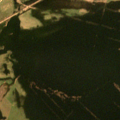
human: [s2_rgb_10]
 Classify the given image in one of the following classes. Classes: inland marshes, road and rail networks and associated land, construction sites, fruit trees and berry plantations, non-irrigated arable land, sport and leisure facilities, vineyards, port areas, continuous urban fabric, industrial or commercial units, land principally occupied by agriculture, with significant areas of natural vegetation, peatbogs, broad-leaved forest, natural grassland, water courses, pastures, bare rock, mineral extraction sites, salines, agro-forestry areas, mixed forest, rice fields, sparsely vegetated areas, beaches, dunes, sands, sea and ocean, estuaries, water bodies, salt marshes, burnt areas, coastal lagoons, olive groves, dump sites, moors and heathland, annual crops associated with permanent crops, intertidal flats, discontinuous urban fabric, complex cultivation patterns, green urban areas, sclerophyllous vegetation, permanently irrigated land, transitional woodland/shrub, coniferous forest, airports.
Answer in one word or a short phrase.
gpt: pastures, water bodies